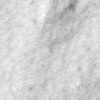
Label: no_change